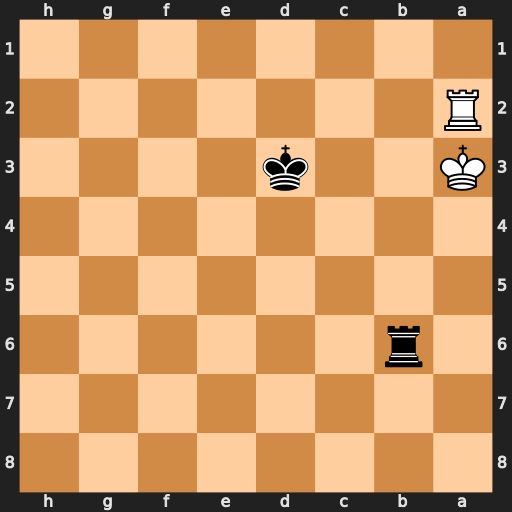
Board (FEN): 8/8/1r6/8/8/K2k4/R7/8
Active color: b
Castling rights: -
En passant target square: -
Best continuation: Kc3 Ka4 Ra6+ Kb5 Rxa2